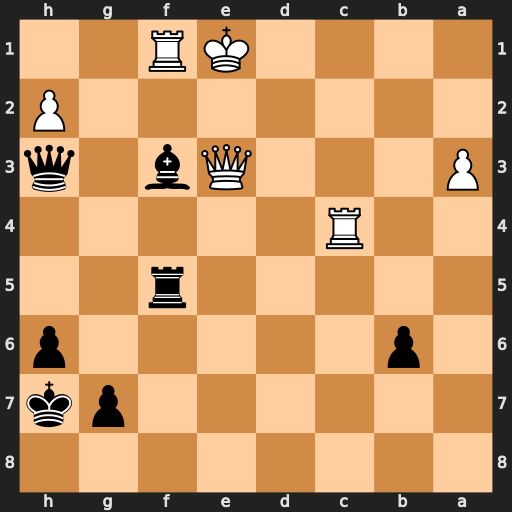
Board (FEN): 8/6pk/1p5p/5r2/2R5/P3Qb1q/7P/4KR2
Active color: b
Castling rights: -
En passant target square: -
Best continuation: Bg2 Qxh3 Rxf1+ Ke2 Bxh3